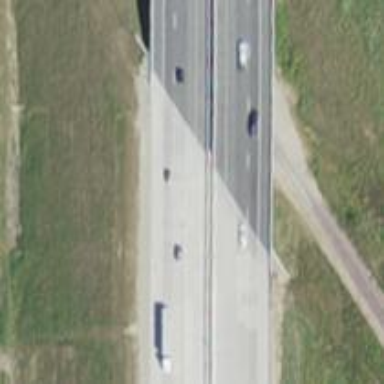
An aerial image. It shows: View of motorway.